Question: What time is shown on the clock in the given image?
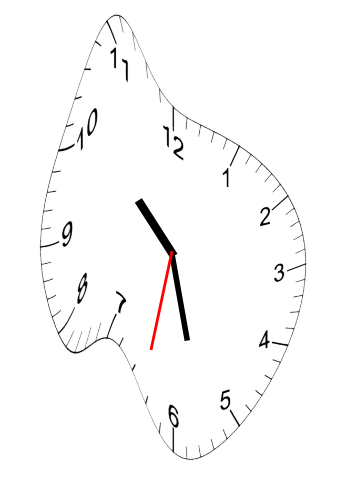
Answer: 10:27:32